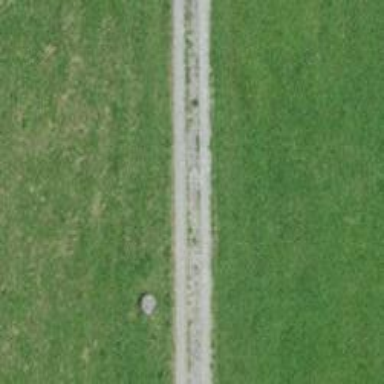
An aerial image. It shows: Service road covered with grass pavers.